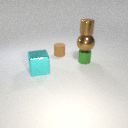
large cyan metal cube to the left of small brown rubber cylinder